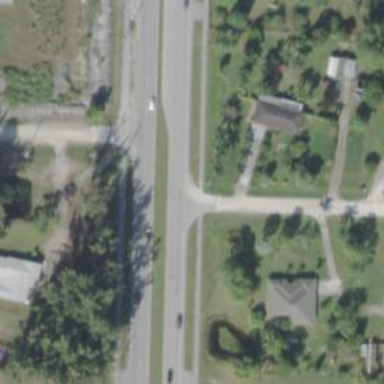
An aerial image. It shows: Stop road.